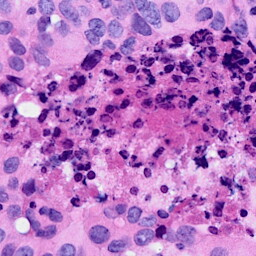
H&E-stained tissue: Breast